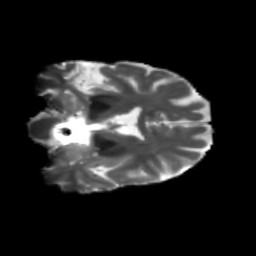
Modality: T2w
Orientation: coronal
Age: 42
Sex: female
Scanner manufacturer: siemens
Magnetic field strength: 3 T
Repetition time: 5.47 s
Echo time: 0.0854 s